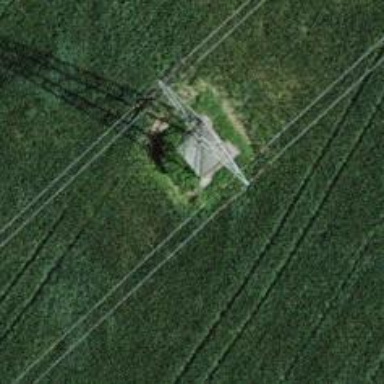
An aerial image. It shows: Lattice structure tower used for power distribution.